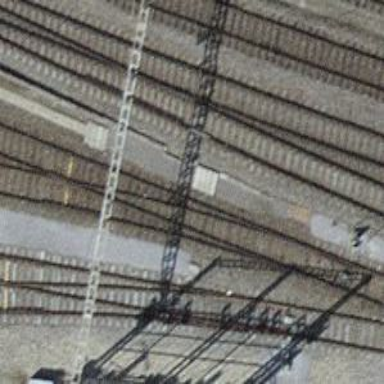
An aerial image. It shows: Single-track electrified railway service yard with contact line for trains.